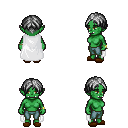
a pixel art fantasy rpg character, female body template, orc, green skin, white cape, teal pants, gray parted hairstyle, bracelets, brown slippers, four views (front, back, left, right), 2x2 character sprite sheet, small pixel art, hard edges, no anti-aliasing